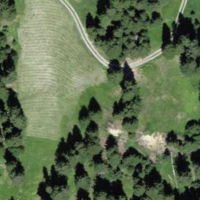
EUNIS habitat code: 43
Species observed at this site:
Pimpinella major